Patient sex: M
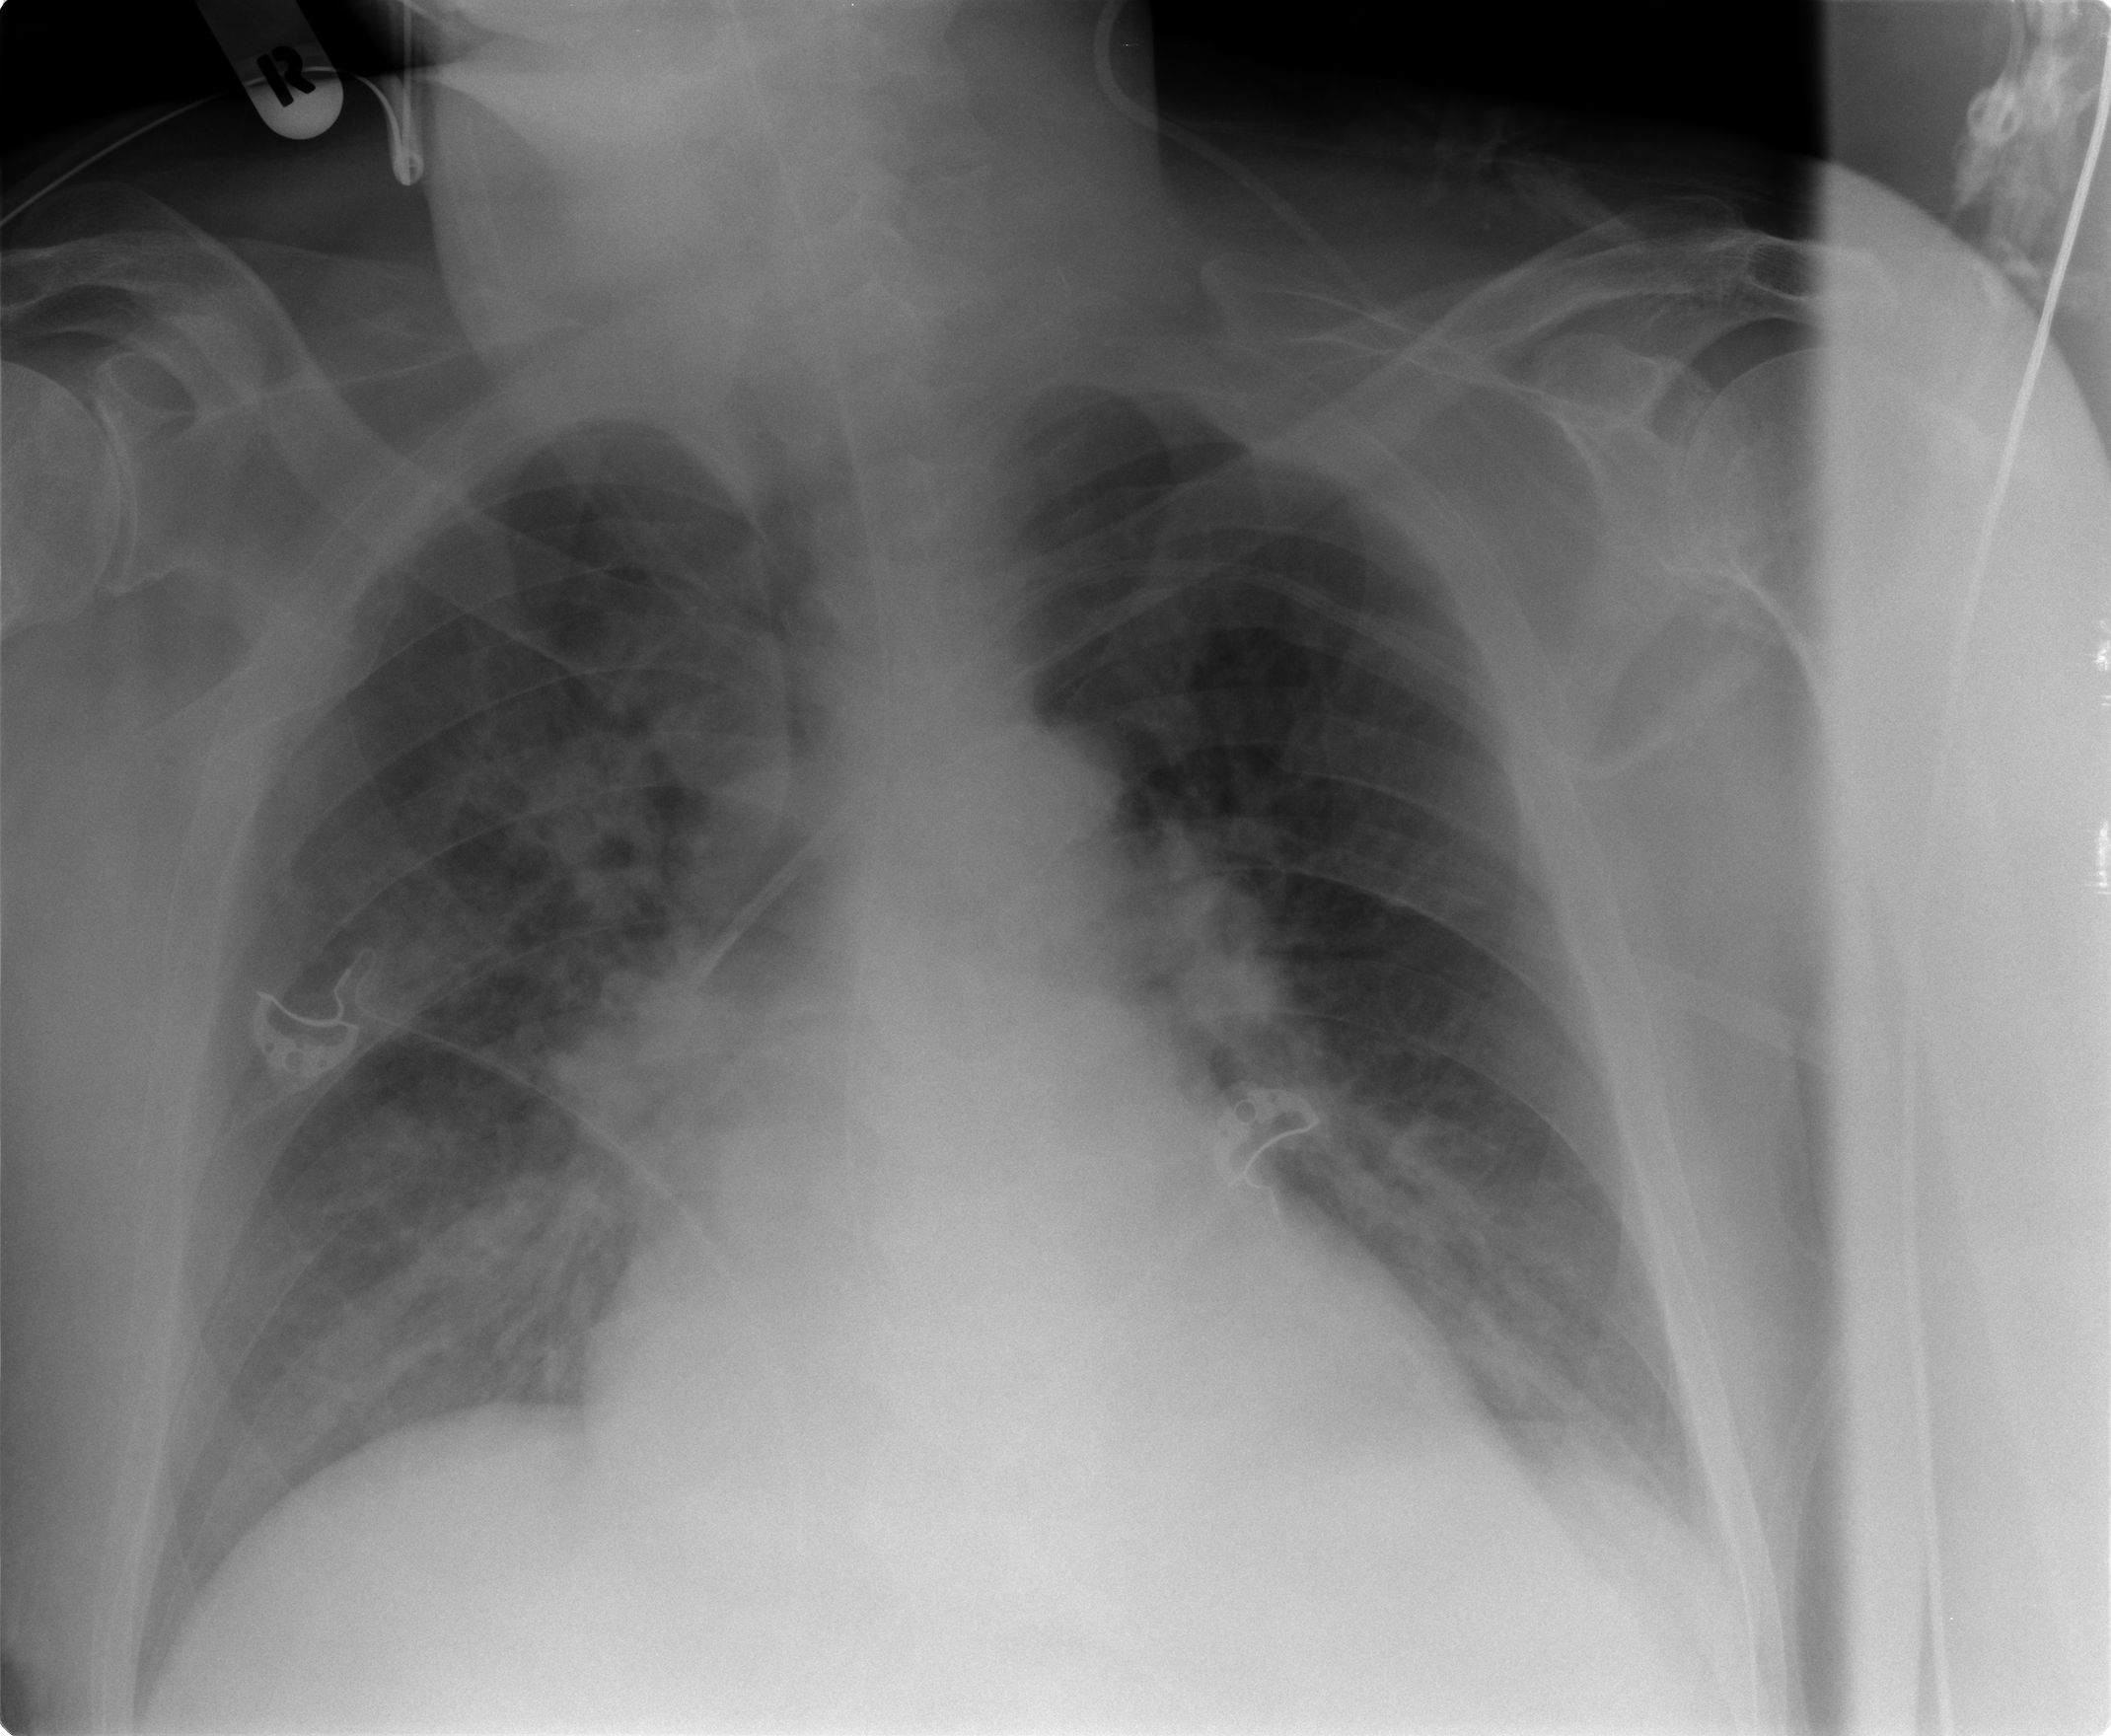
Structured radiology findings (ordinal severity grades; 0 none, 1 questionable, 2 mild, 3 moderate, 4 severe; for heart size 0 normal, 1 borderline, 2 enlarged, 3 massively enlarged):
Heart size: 2
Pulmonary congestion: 2
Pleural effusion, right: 1
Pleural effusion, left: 1
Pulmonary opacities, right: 3
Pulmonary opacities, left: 0
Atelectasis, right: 2
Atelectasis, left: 2